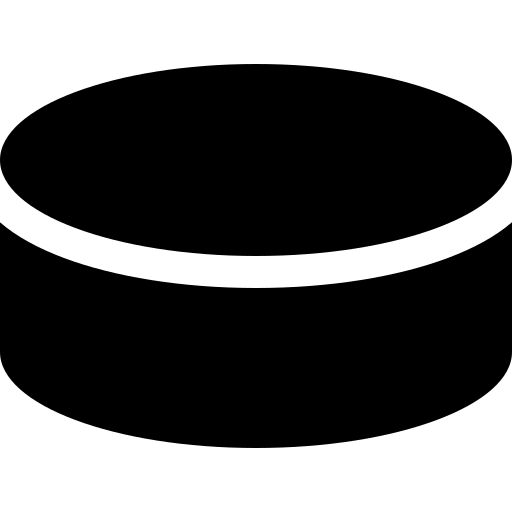
Tags: icon, FontAwesome, fa-icon, solid, hockey, puck